Interaction volume radius: 5 \u00c5
Interaction volume height: 50 \u00c5
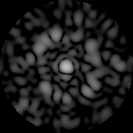
Disorder parameter: 0.7312